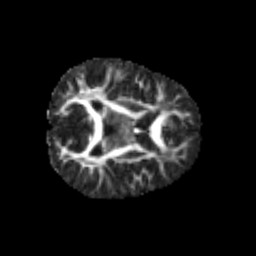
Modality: FA
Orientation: axial
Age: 6
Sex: male
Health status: healthy